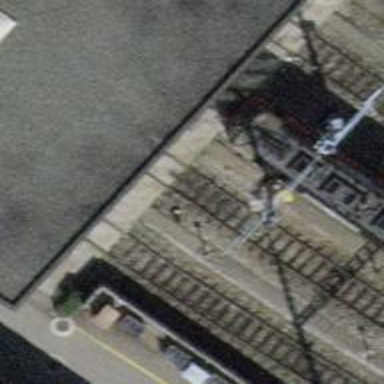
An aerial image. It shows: Railway yard with electrified contact lines.